Interaction volume radius: 5 \u00c5
Interaction volume height: 15 \u00c5
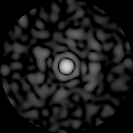
Disorder parameter: 0.8596